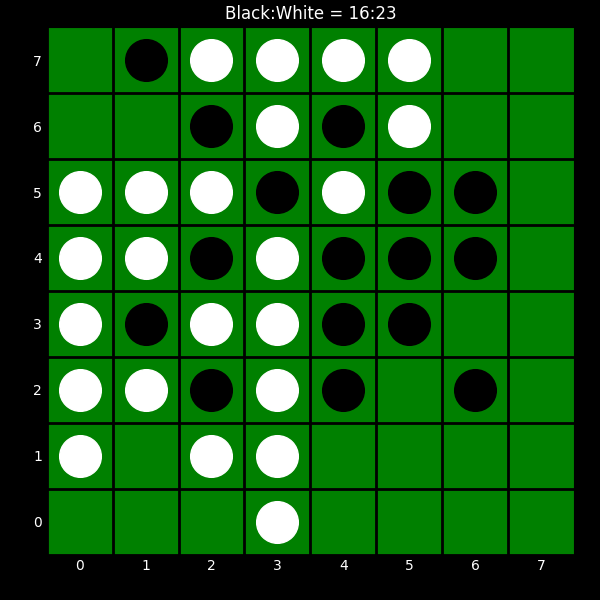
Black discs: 16
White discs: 23